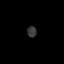
Tissue: skin
Cell type: Epithelial cells
Senescence score: 0.2775
Nuclear area (px): 101
Mean DAPI intensity: 55.119